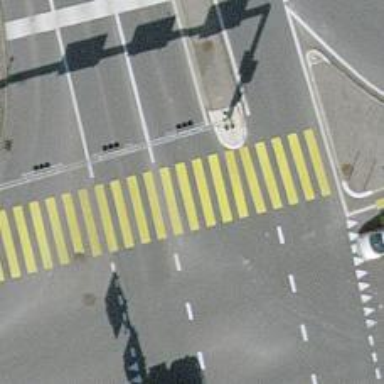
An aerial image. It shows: Road crossing with traffic signals.